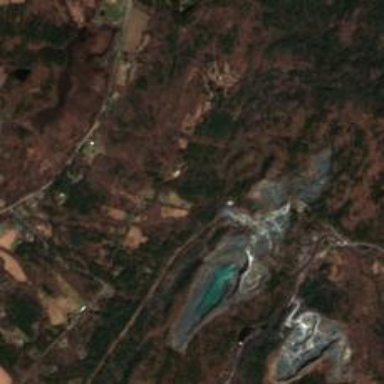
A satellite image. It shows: Quarry area.